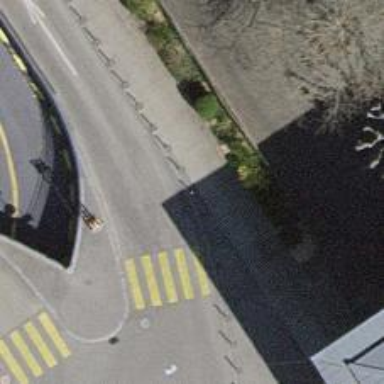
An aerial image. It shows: Bollard barrier.